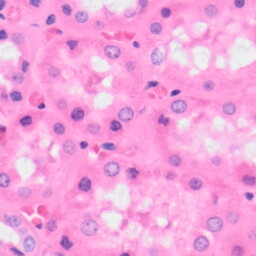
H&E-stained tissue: Kidney